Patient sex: M
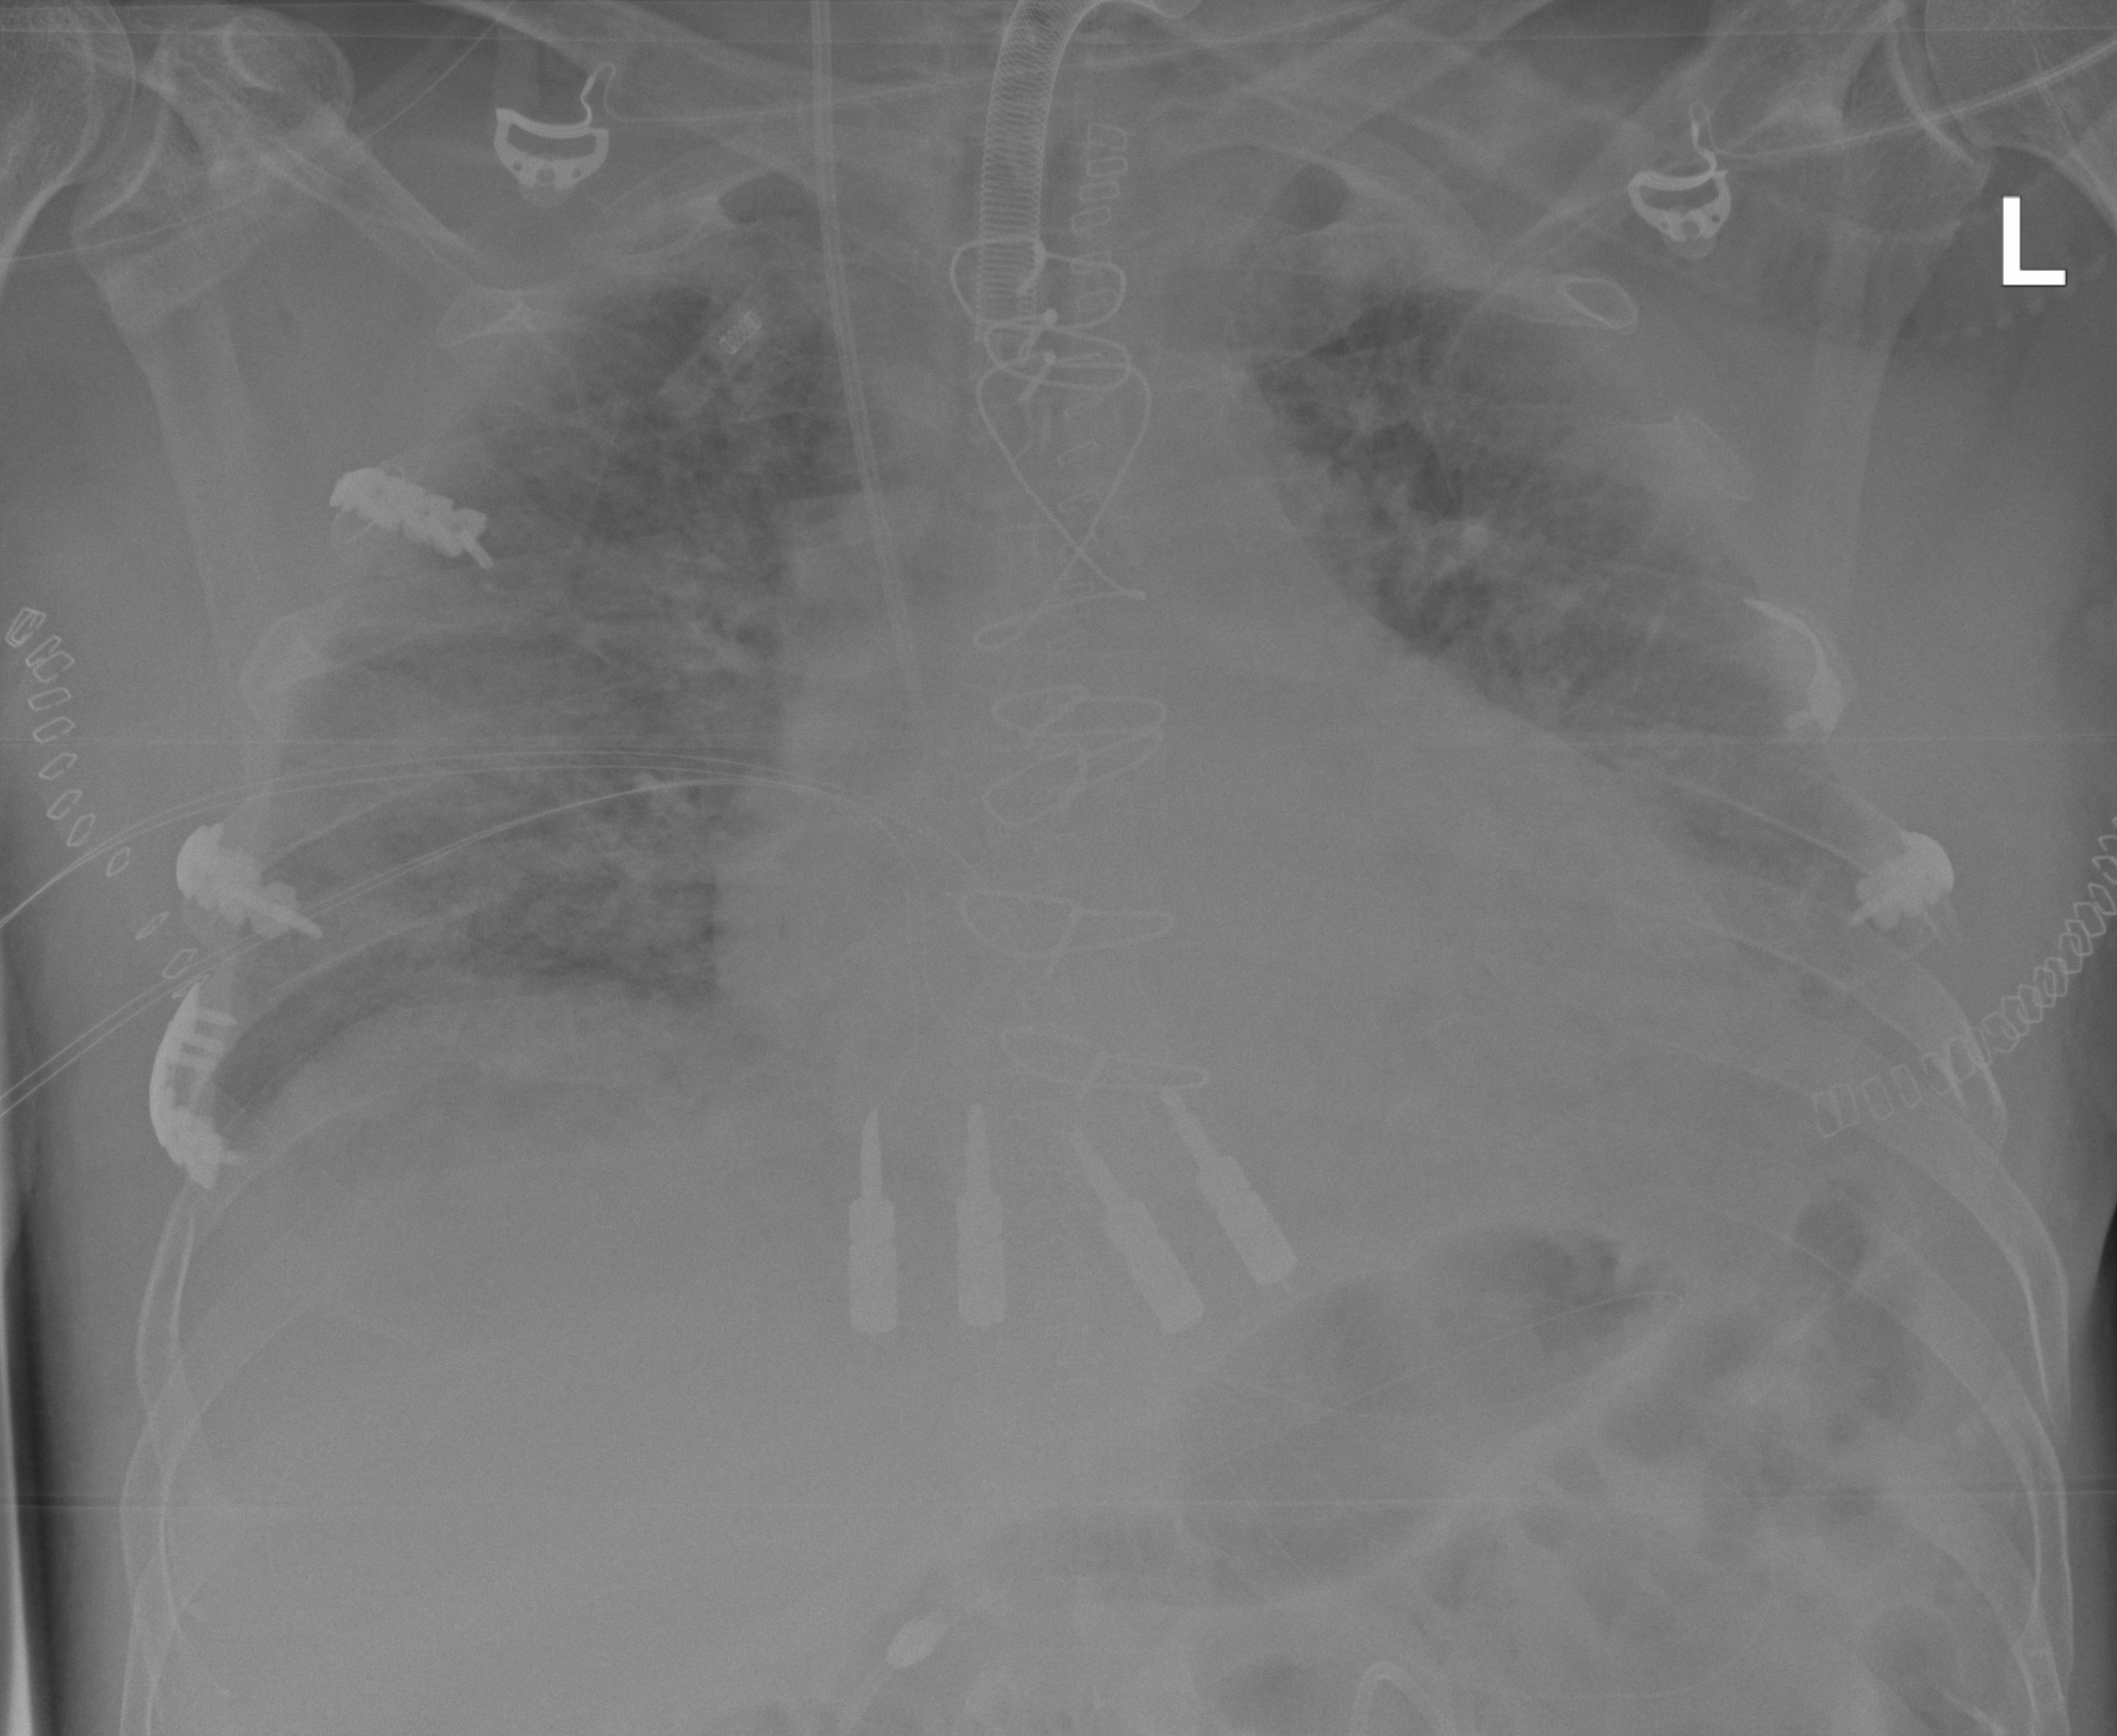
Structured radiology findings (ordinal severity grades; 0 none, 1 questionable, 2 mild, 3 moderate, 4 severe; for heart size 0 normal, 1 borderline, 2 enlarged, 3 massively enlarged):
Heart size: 3
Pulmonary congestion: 3
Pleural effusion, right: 0
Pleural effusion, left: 2
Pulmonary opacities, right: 3
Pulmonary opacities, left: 3
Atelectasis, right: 2
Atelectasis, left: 2